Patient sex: M
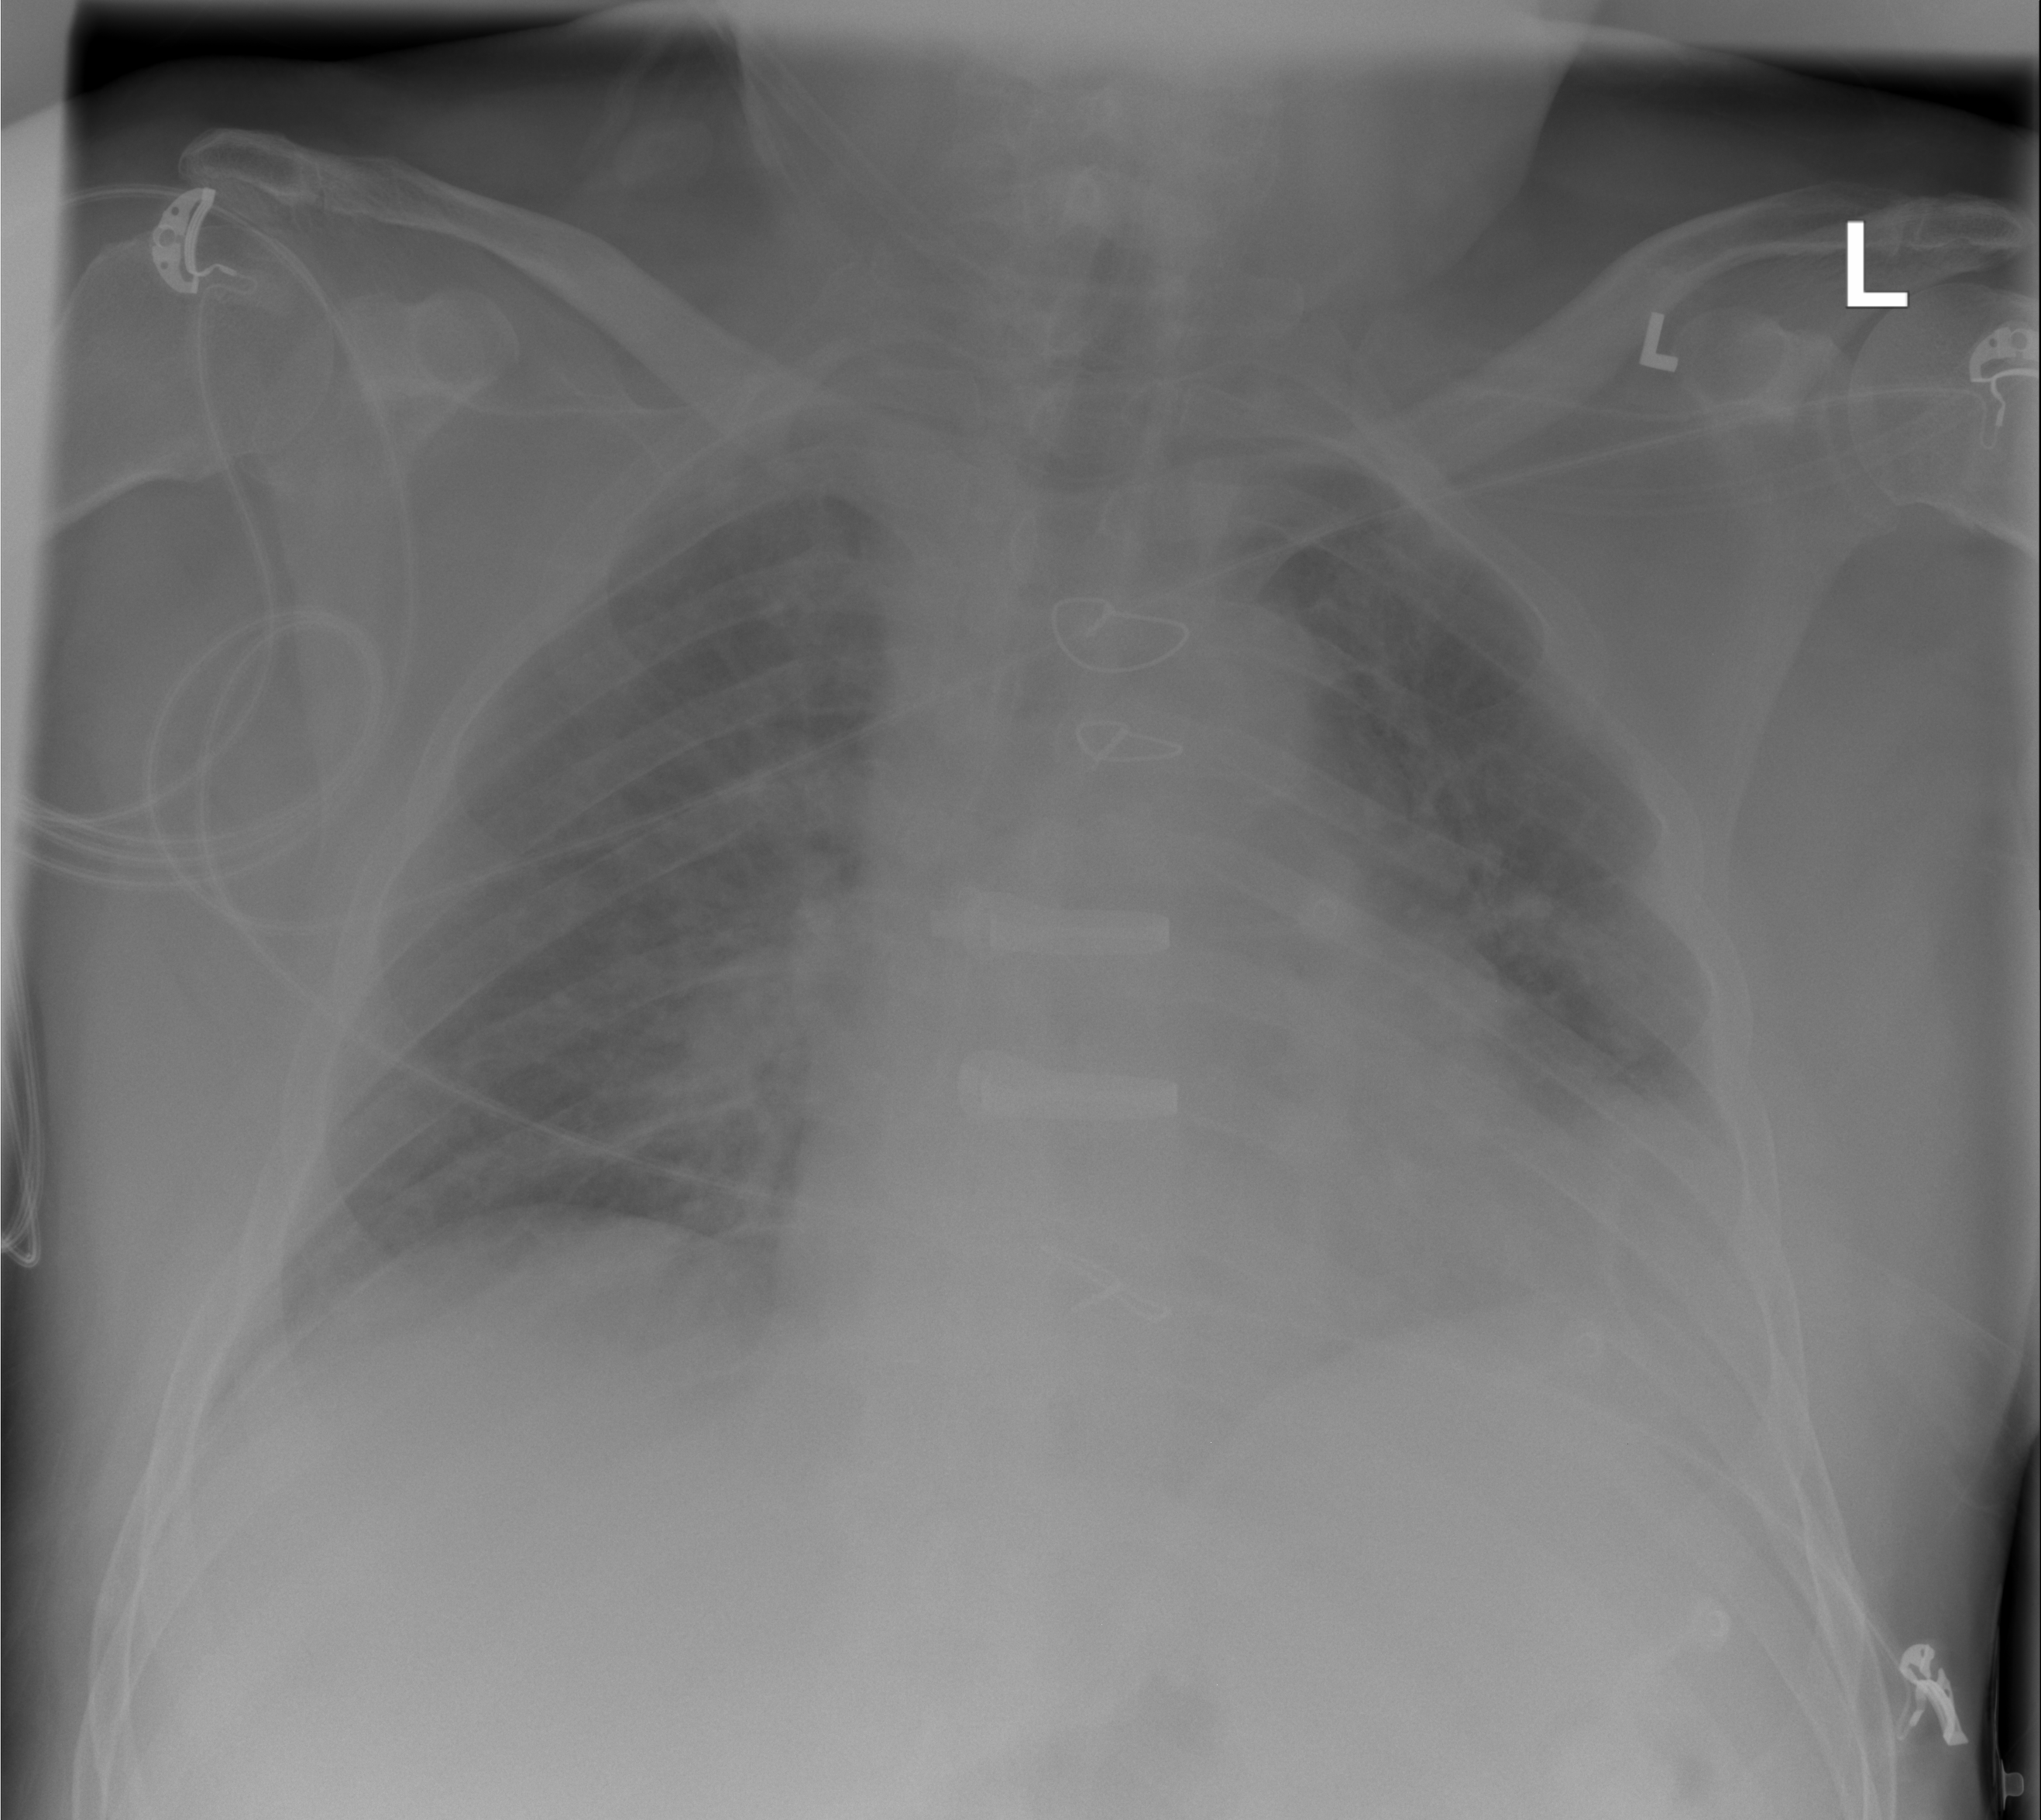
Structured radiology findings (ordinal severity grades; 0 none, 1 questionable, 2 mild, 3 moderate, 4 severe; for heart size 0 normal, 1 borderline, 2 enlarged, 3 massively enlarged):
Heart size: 2
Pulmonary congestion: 3
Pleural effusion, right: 1
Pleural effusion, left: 2
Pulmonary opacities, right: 0
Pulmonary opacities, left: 0
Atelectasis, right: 2
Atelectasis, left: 3